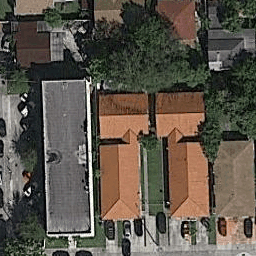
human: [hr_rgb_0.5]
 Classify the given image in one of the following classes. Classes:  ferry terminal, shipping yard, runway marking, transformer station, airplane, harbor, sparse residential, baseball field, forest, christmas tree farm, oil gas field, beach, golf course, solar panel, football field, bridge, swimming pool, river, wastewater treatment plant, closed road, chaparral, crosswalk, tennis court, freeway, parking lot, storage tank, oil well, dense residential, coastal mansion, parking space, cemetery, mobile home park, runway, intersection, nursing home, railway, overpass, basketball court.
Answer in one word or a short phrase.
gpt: dense residential